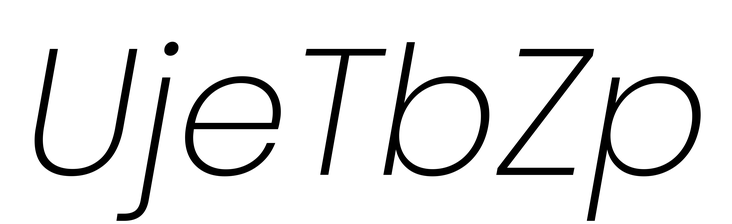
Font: Poppins-ExtraLightItalic